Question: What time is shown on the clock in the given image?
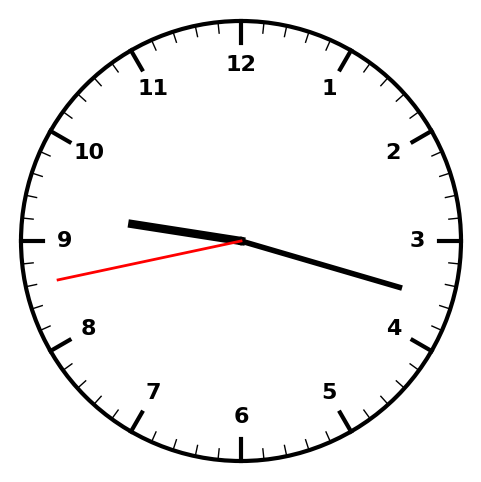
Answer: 09:17:43